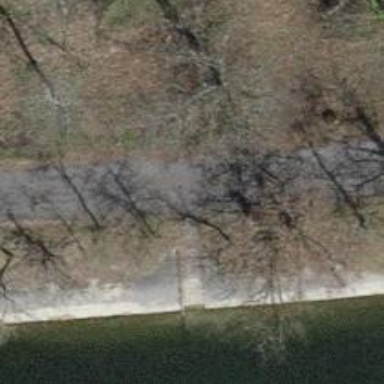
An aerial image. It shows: Set of steps on the road.